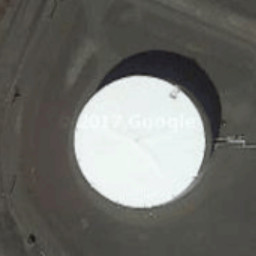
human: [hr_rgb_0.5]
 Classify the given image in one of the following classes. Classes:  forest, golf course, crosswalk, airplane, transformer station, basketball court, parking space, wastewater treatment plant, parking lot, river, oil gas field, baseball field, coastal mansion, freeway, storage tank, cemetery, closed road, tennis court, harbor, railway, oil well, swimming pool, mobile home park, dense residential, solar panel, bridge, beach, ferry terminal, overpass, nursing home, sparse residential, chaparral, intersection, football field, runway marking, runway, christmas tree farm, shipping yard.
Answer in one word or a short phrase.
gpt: storage tank